Interaction volume radius: 5 \u00c5
Interaction volume height: 10 \u00c5
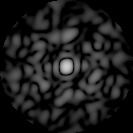
Disorder parameter: 0.7563